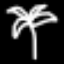
Label: palm tree